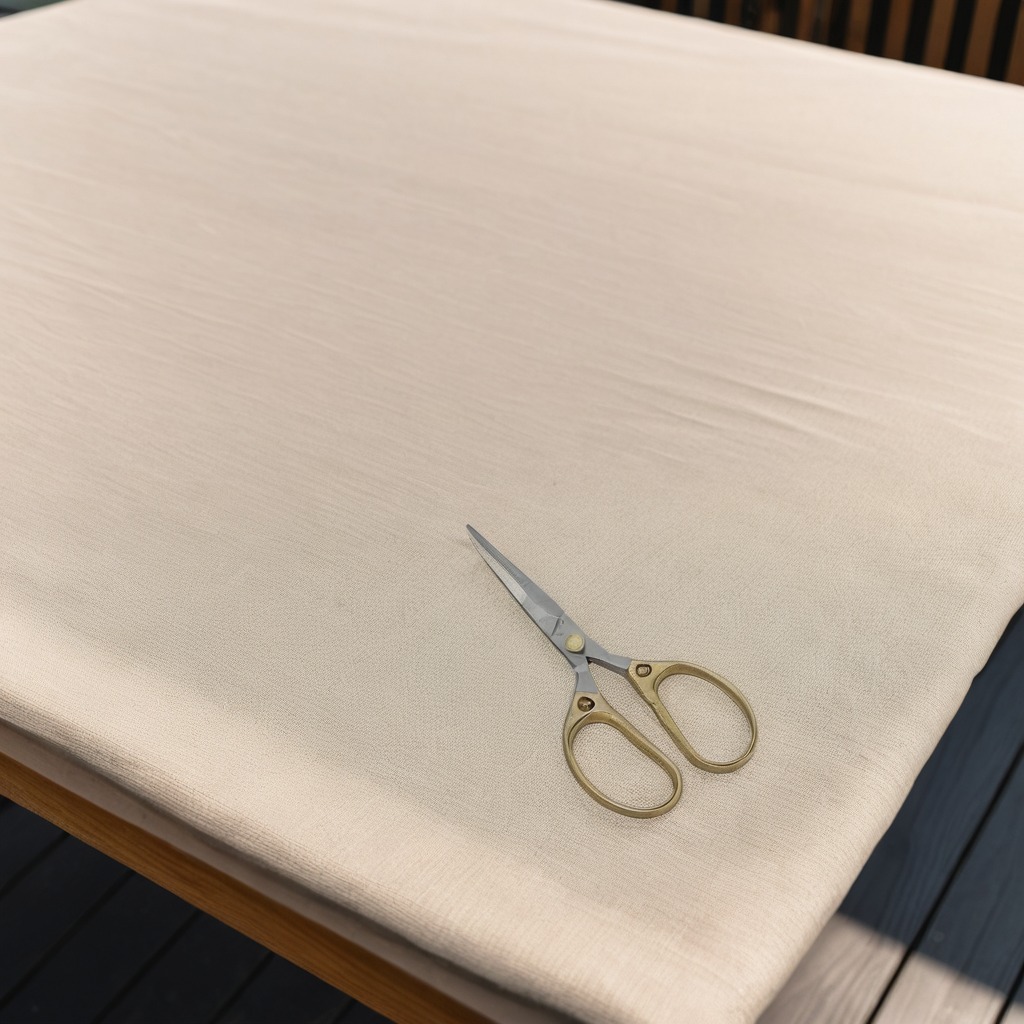
A scissor is lying on the wooden table.